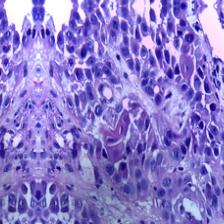
Diagnosis: OSCC